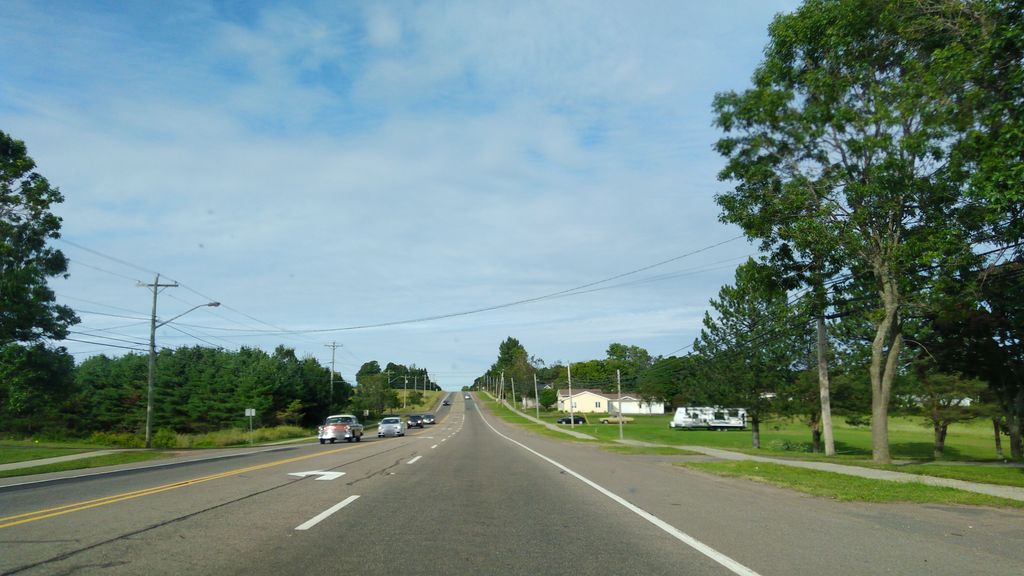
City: charlottetown